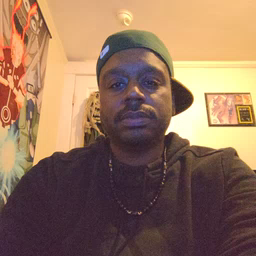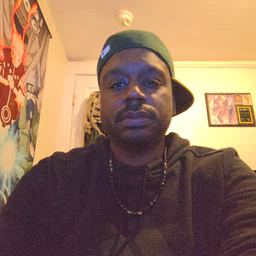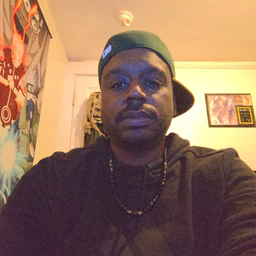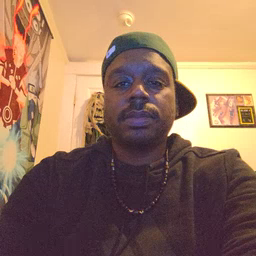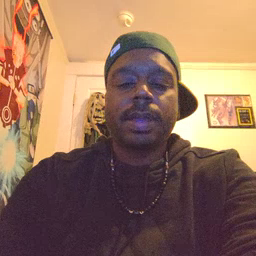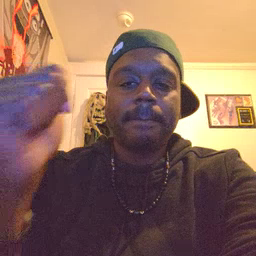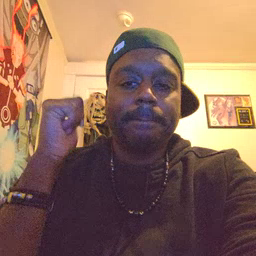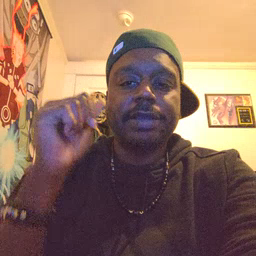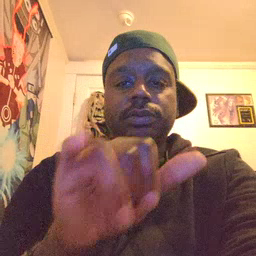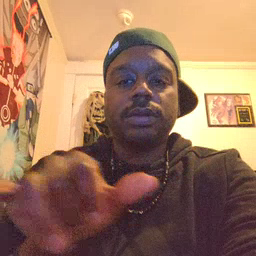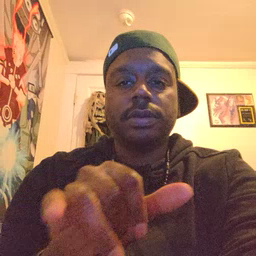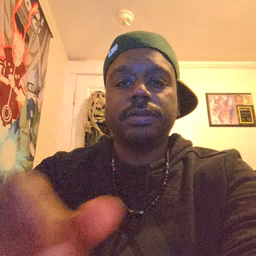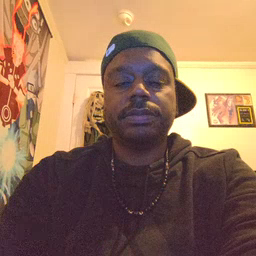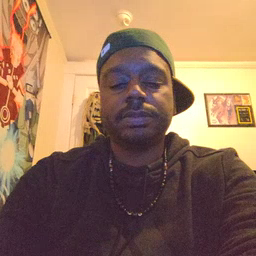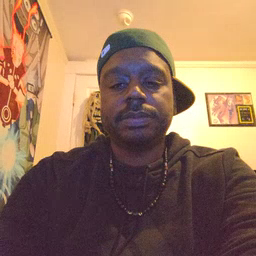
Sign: backyard